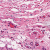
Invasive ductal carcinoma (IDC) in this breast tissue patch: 0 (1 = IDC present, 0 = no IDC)